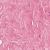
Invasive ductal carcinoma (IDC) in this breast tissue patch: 0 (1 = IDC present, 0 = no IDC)